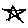
Label: star